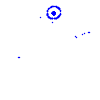
Particle: electron